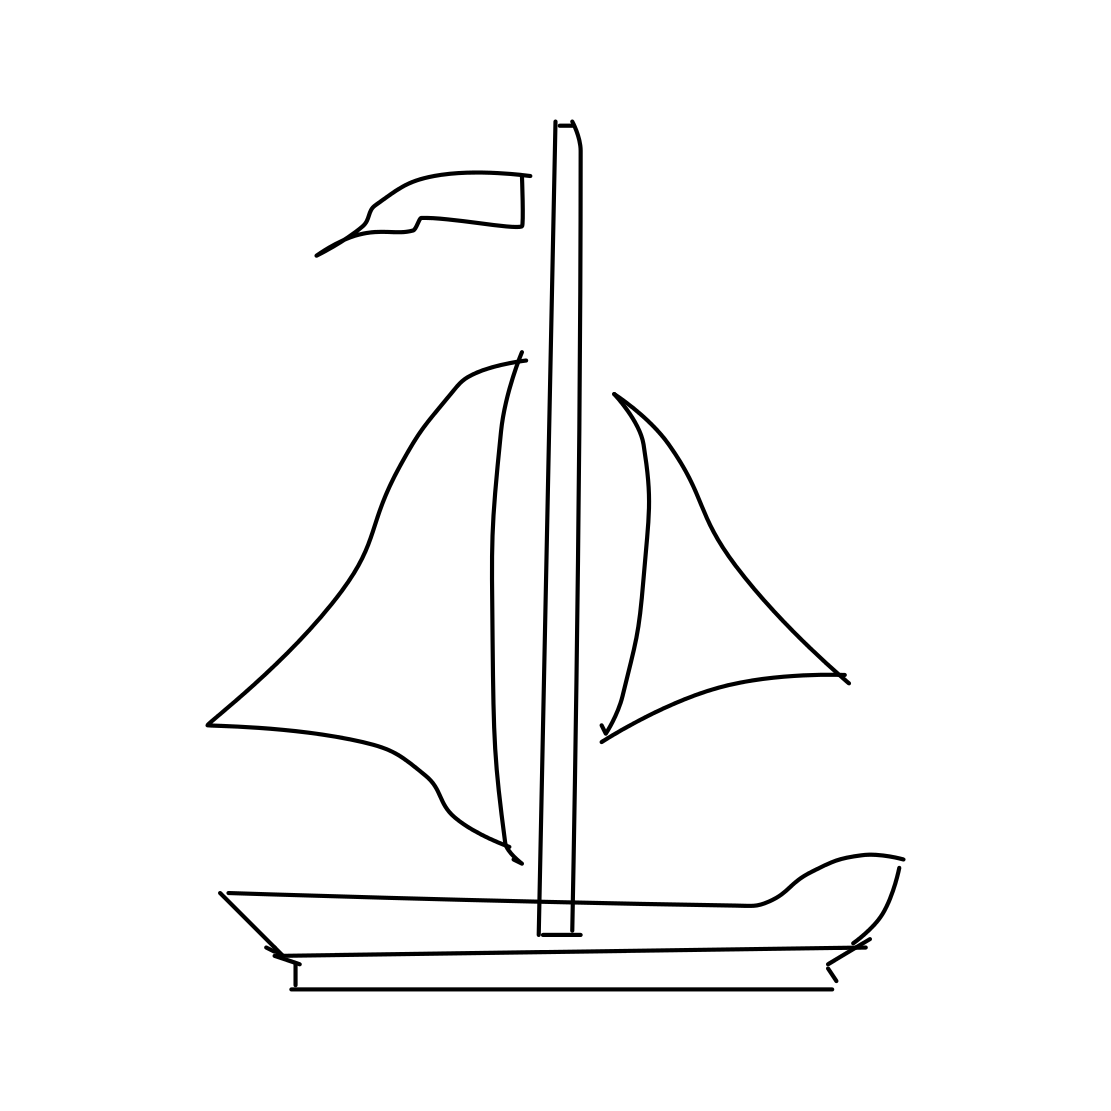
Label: sailboat